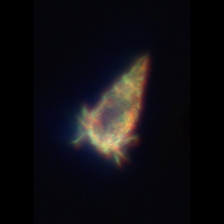
Taxon: Ciliates
Group: Other